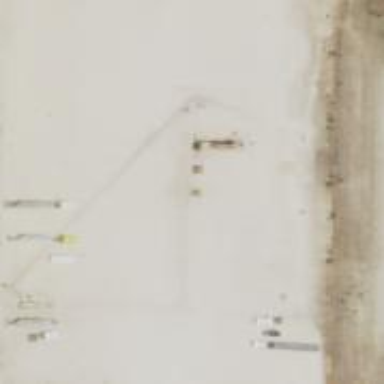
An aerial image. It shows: Petroleum well.